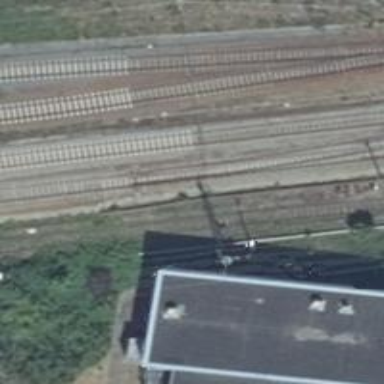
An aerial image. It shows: Railway switch.